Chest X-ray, PA view. Patient: 70 years old, sex M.
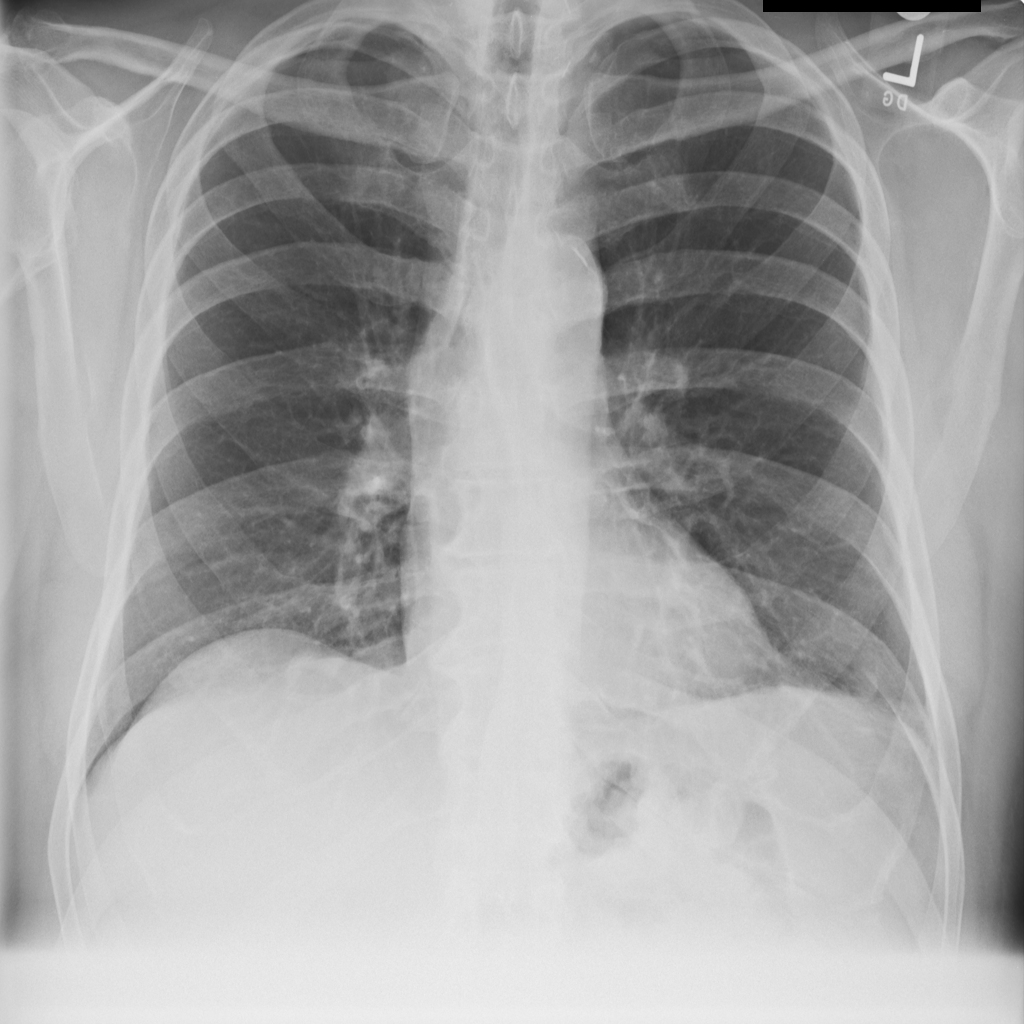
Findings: No Finding